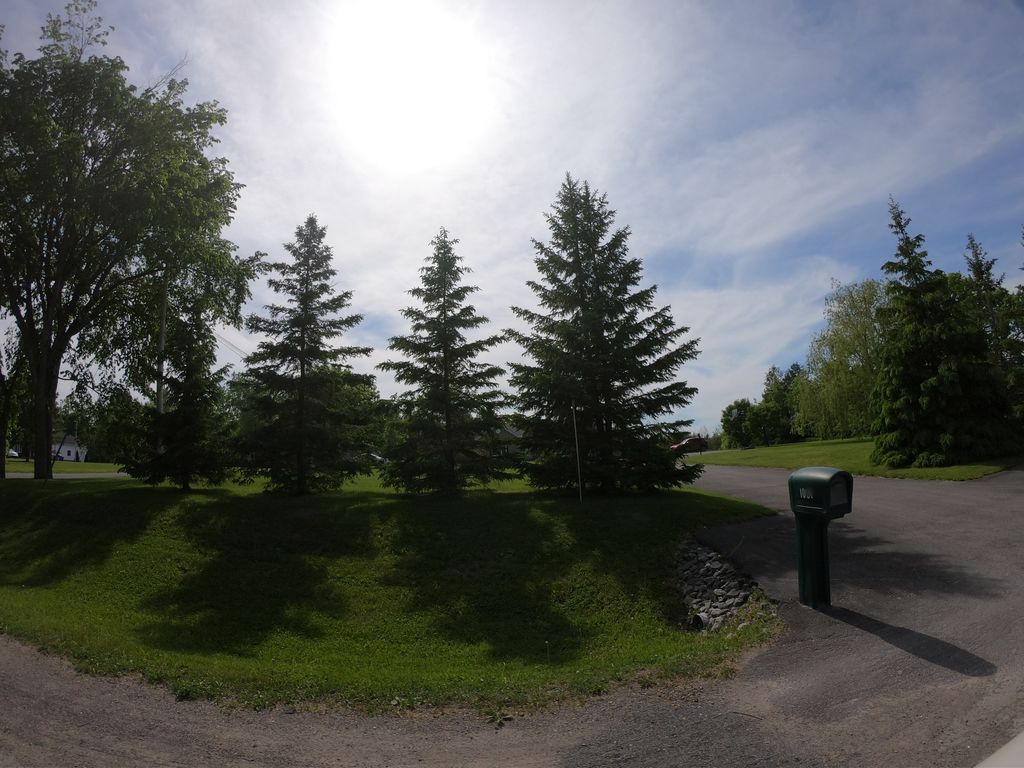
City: ottawa-gatineau